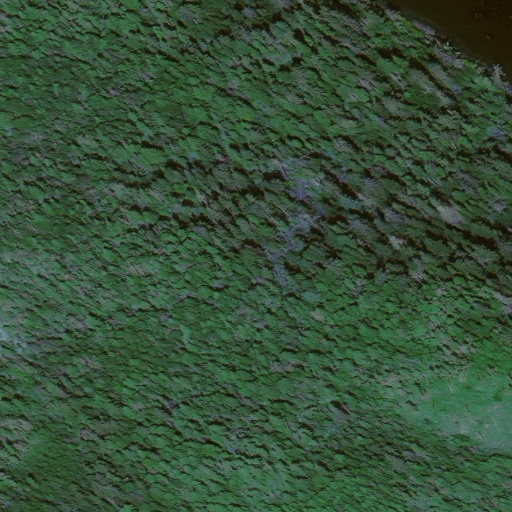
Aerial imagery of island in Alaska named Turtle Island containing only unknown